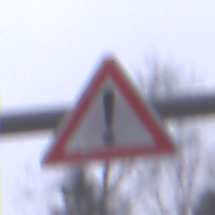
Verkehrszeichen: Gefahrenstelle
Umgebung: Outdoor, Nature
Tageszeit: Midday
Wetter: Overcast
Licht: Natural
Jahreszeit: Autumn
Kontrast: LowContrast